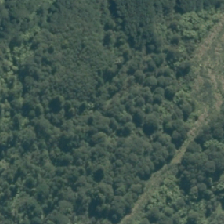
Land cover: manuka_kanuka